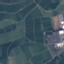
Land use / land cover: PermanentCrop